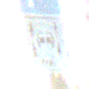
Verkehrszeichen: CarsharingfahrzeugeFrei
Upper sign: Parken
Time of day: SunriseSunset
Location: Outdoor (Nature)
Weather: Clear
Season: Winter
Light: Natural